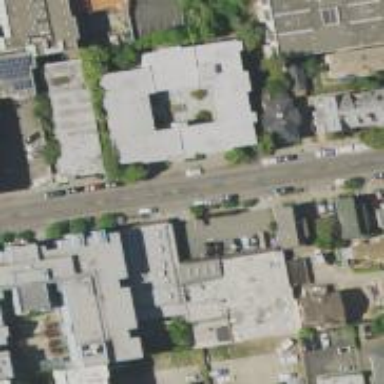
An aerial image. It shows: Veterinary facility.